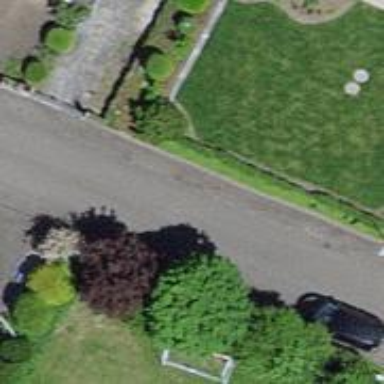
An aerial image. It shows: Residential road with asphalt surface. Both sides have sidewalks.